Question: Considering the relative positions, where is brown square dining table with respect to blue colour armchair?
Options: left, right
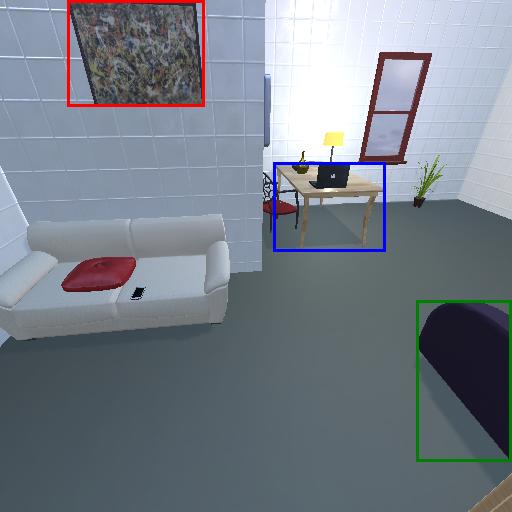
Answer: left